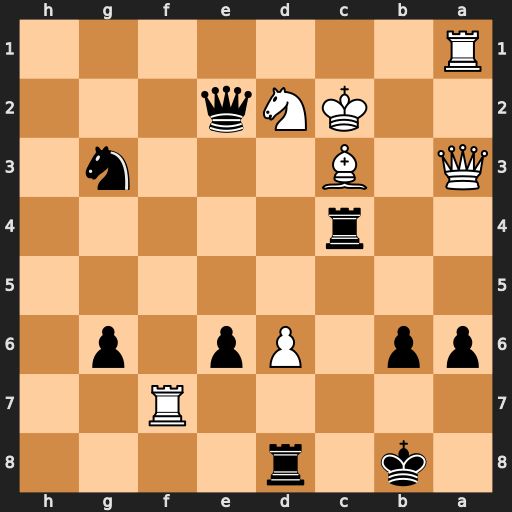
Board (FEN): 1k1r4/5R2/pp1Pp1p1/8/2r5/Q1B3n1/2KNq3/R7
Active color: b
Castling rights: -
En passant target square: -
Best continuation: Ne4 Rb7+ Kc8 Rc7+ Rxc7 Qxa6+ Qxa6